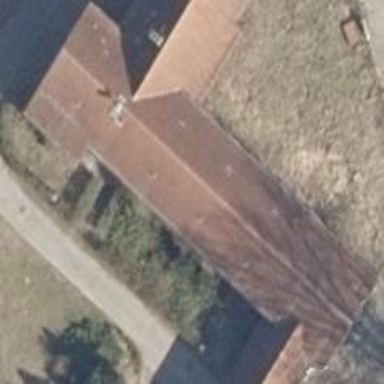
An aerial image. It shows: Service building.